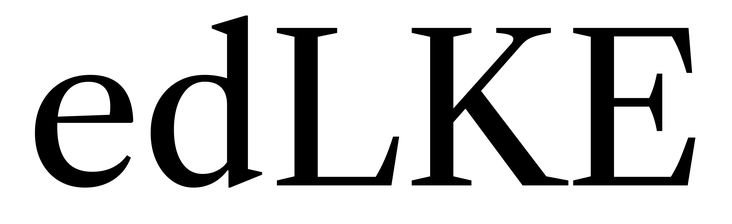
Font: LibreCaslonText_Regular